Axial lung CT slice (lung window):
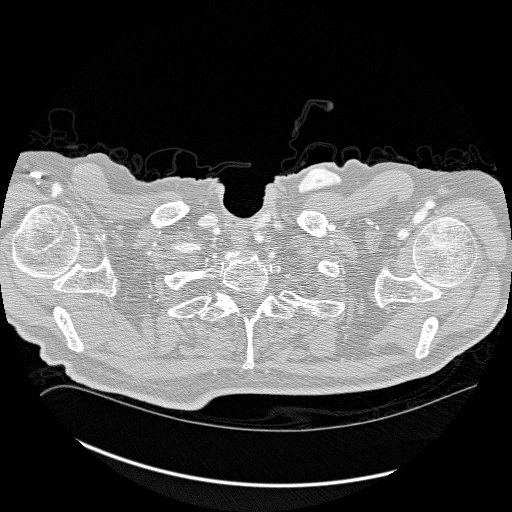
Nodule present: no